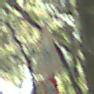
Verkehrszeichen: KinderLinks
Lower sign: Geschwindigkeit50
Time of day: Midday
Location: Outdoor (Nature)
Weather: Clear
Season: NotSpecified
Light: Natural